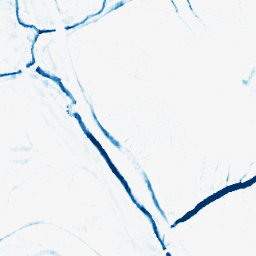
Category: morphological
Decomposition family: morphological_ellipse
Decomposition parameters: operation: closing
width: 10
height: 5
Upsampling method: sinc_blackman
Upsampling parameters: scale: 8
kernel_size: 16
Upsampling scale: 8